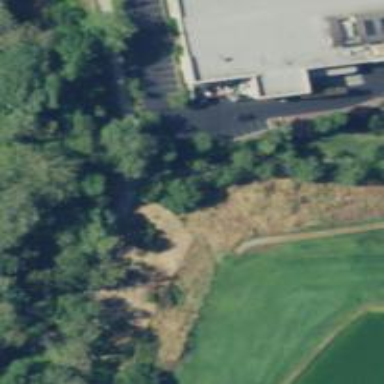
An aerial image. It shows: Pathway for golfing.